Chest X-ray:
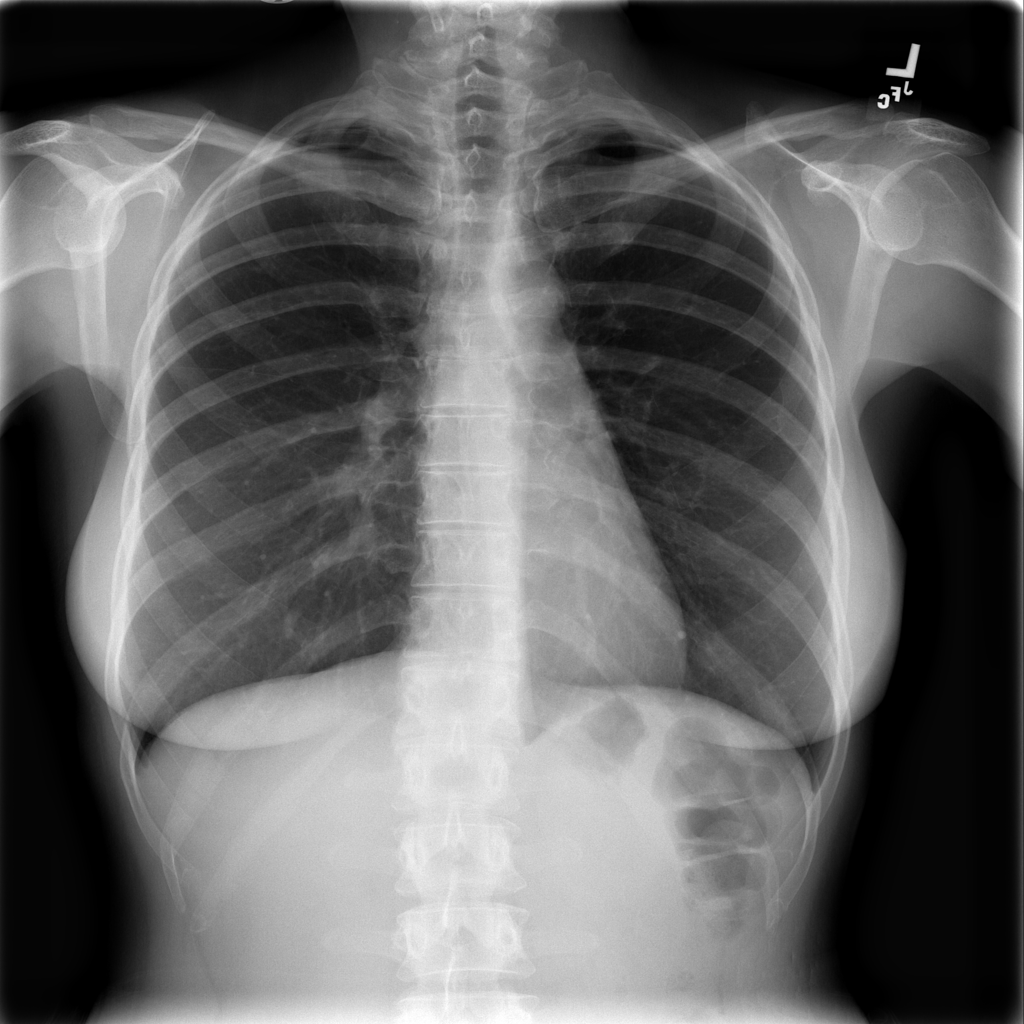
No abnormal finding: yes